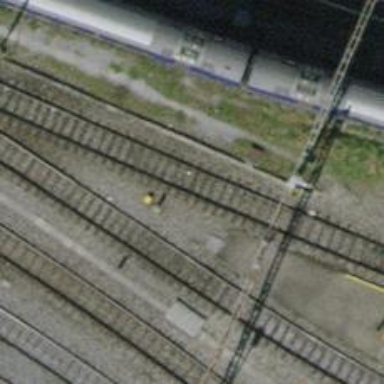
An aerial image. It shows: Single-track railway yard.